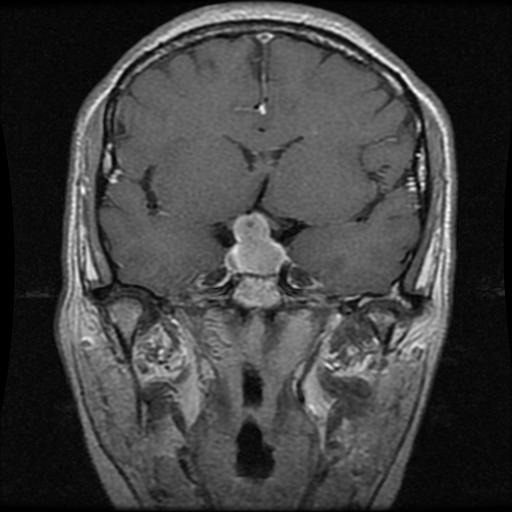
Label: pituitary